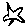
Label: star